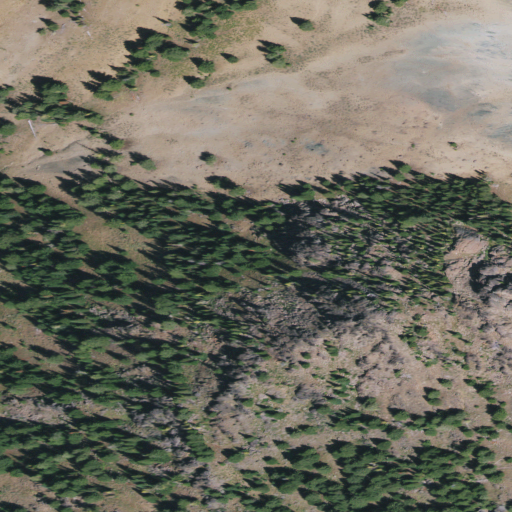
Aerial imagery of mountain in Oregon named Psyche Butte containing evergreen forest, shrub, and grassland